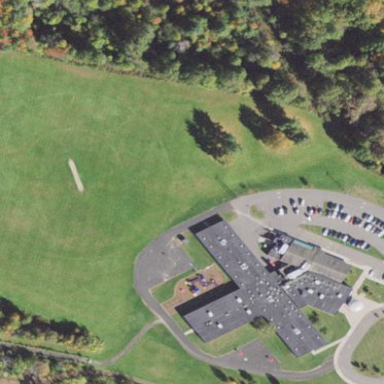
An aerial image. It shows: School.